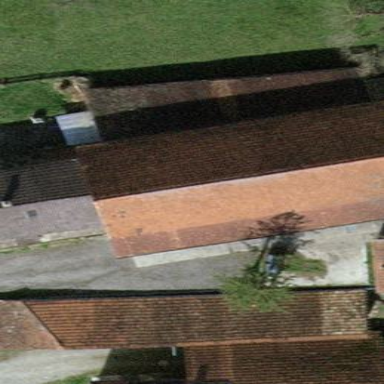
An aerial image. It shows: Gabled roof farm building.